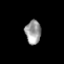
Tissue: skin
Cell type: Epithelial cells
Senescence score: 0.2159
Nuclear area (px): 368
Mean DAPI intensity: 153.851